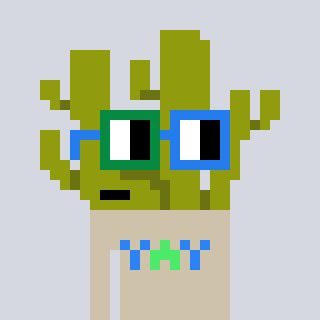
a pixel art character with square green and blue glasses, a cactus-shaped head and a bege-colored body on a cool background